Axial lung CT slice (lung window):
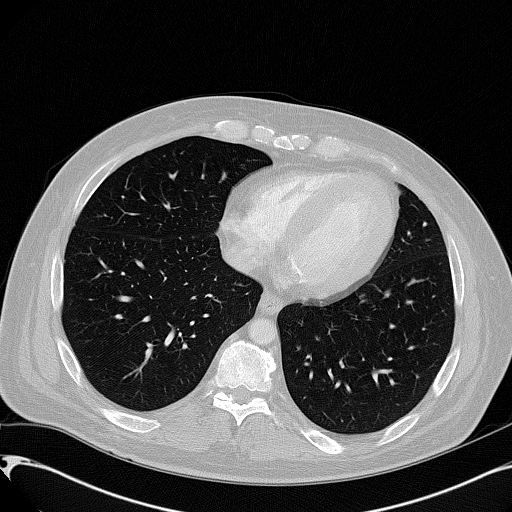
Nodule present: no